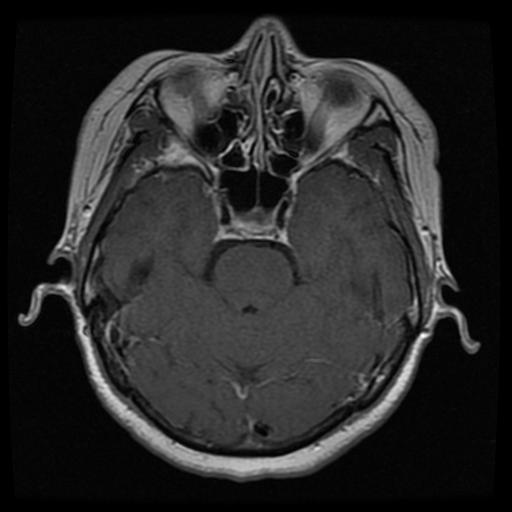
Label: pituitary